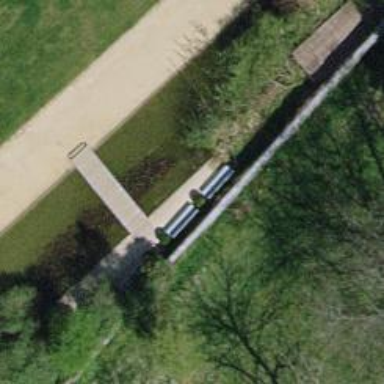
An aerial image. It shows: Footway bridge.